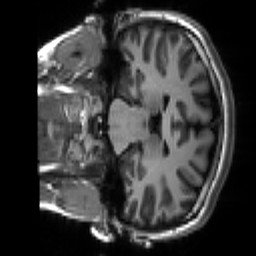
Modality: T1w
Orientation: coronal
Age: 18
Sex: female
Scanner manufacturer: siemens
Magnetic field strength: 3 T
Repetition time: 2.3 s
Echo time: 0.00266 s